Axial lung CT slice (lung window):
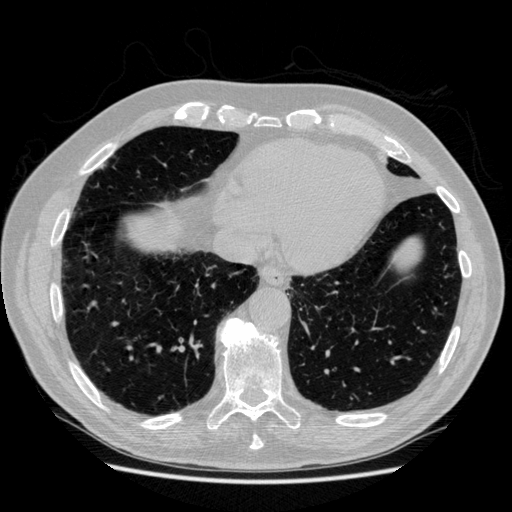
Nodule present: no